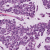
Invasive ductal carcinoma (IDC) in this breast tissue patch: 1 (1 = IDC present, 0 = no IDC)